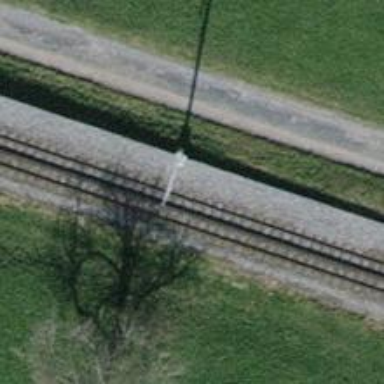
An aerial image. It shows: Railway milestone.